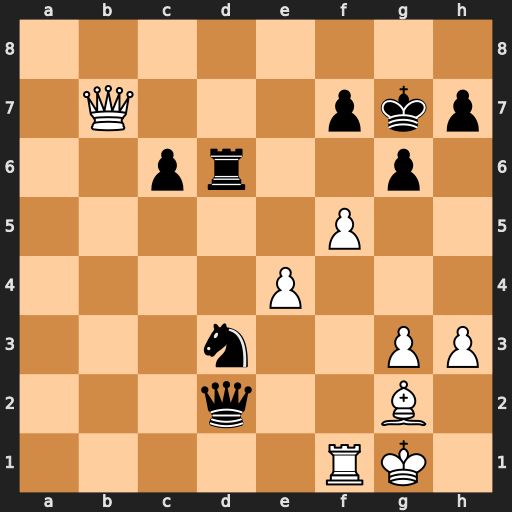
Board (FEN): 8/1Q3pkp/2pr2p1/5P2/4P3/3n2PP/3q2B1/5RK1
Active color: w
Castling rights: -
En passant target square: -
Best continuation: fxg6 Qe3+ Kh2